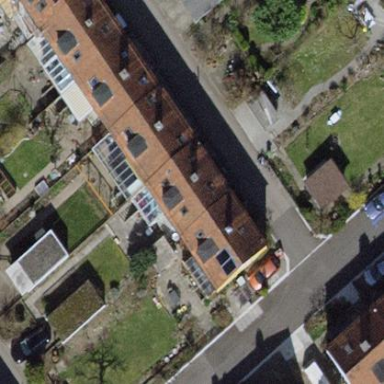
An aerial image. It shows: Gabled house with tile roof.